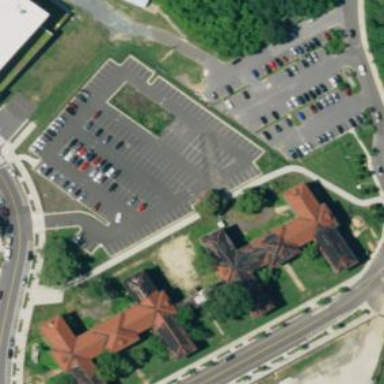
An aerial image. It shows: Historic hospital building.